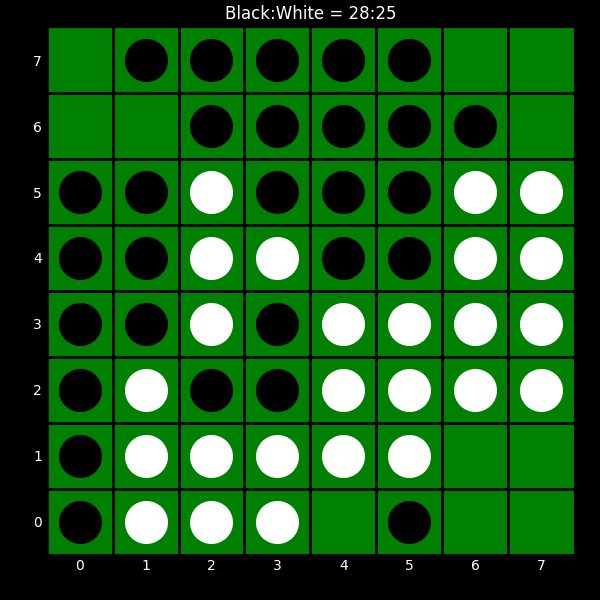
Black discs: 28
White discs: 25